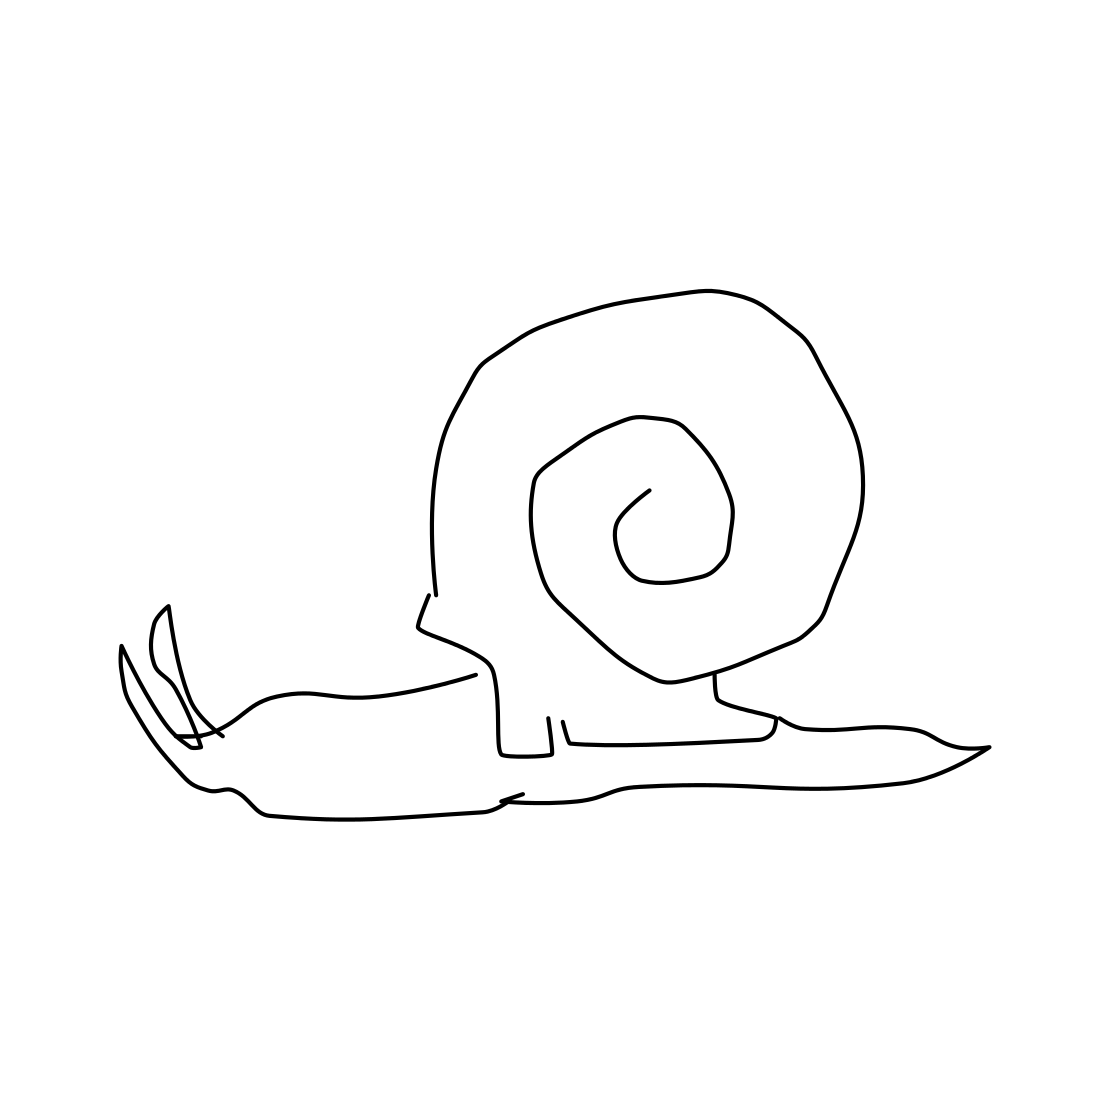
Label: snail